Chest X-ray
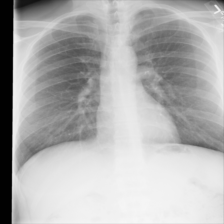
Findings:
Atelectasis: negative
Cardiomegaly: negative
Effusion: negative
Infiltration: negative
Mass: negative
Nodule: negative
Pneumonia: negative
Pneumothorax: negative
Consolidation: negative
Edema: negative
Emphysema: negative
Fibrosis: negative
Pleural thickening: negative
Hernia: negative